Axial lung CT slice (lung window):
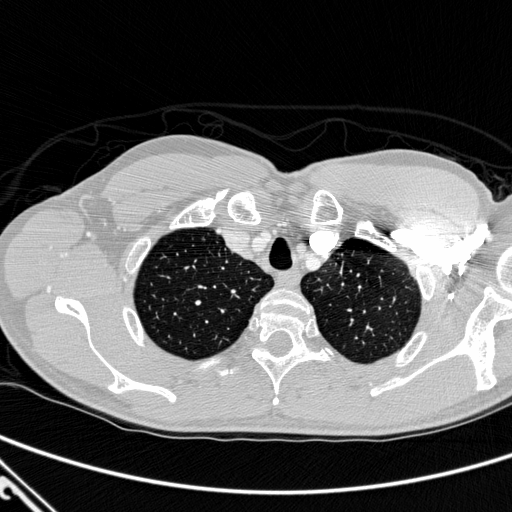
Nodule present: no